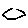
Label: hexagon